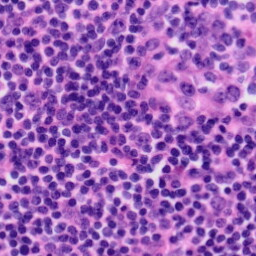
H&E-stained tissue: Tonsil